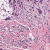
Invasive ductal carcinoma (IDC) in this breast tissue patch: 1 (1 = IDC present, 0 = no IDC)